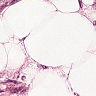
Metastatic tissue present: yes